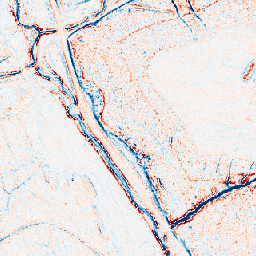
Category: edge_preserving
Decomposition family: anisotropic_diffusion
Decomposition parameters: iterations: 10
kappa: 100
gamma: 0.1
Upsampling method: nearest
Upsampling parameters: scale: 8
Upsampling scale: 8